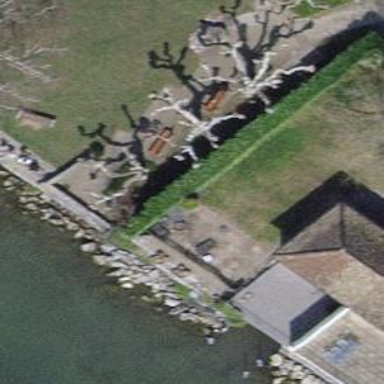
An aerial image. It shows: Bench.